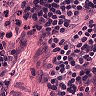
Metastatic tissue present: no